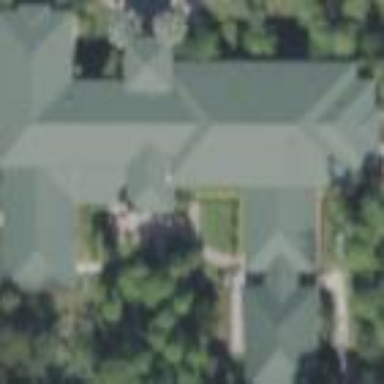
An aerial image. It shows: Green building with hipped roof.